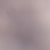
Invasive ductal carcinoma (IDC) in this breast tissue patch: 0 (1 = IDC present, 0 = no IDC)